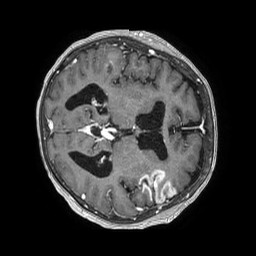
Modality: T1w
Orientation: axial
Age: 79
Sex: female
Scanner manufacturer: philips
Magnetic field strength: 1.5 T
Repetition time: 0.007703 s
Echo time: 0.003513 s